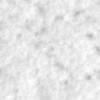
Label: no_change